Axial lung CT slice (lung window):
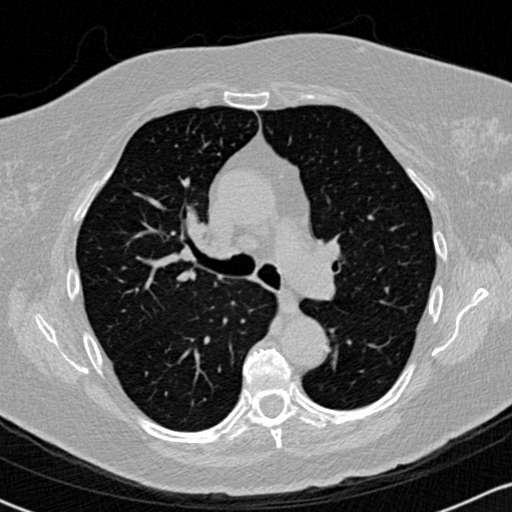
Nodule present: no